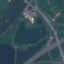
Land use / land cover class: Highway